Question: I'm trying to implement the swipe left to display the delete button.
The cell moves left, but there are no visible buttons. Why does this happen? What is the solution?
To be clear, I have searched on StackOverflow and tried at least a dozen posted "solutions", but none of them have worked for me.
Thanks in advance.
I tried using the following code, which does seem to make the table cell move, but the log does not show 'NSLog(@"commitEditingStyle");'. Why does this happen?
'''
// Swipe to delete.
- (void)tableView:(UITableView *)tableView commitEditingStyle:(UITableViewCellEditingStyle)editingStyle forRowAtIndexPath:(NSIndexPath *)indexPath
{
NSLog(@"commitEditingStyle");
if (editingStyle == UITableViewCellEditingStyleDelete) {
NSLog(@"UITableViewCellEditingStyleDelete");
[listData removeObjectAtIndex:indexPath.row];
[self.tableView deleteRowsAtIndexPaths:@[indexPath] withRowAnimation:UITableViewRowAnimationFade];
[self.tableView reloadData];
}
}
'''
And I have tried adding:
'''
- (BOOL)tableView:(UITableView *)tableView canEditRowAtIndexPath:(NSIndexPath *)indexPath
{
return YES;
}
'''
Here is a screenshot:

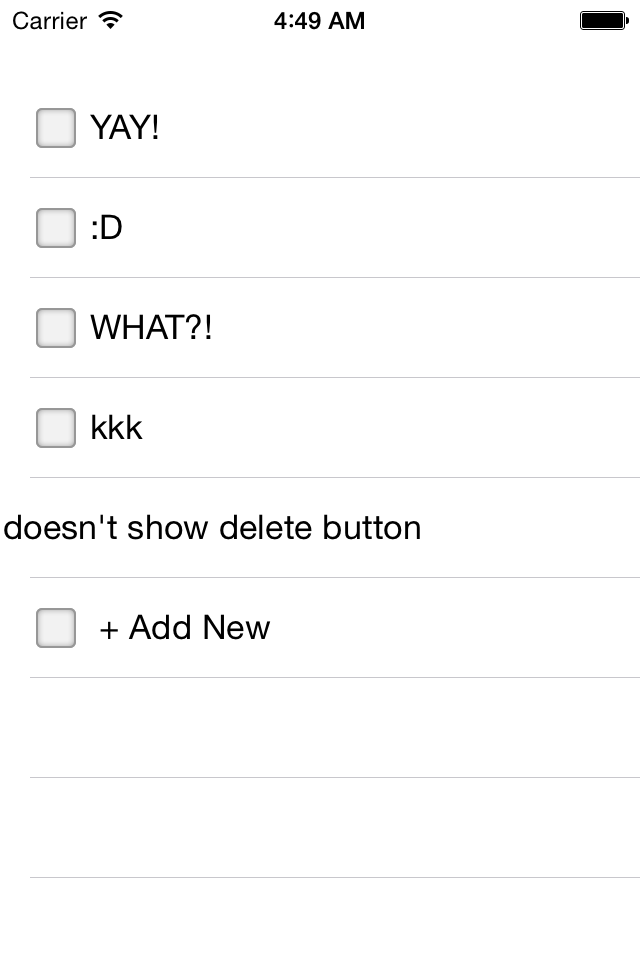
Answer: The problem was that the table size was larger than my screen size. The solution is to set the constraints to match the width of the view.